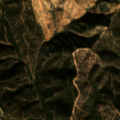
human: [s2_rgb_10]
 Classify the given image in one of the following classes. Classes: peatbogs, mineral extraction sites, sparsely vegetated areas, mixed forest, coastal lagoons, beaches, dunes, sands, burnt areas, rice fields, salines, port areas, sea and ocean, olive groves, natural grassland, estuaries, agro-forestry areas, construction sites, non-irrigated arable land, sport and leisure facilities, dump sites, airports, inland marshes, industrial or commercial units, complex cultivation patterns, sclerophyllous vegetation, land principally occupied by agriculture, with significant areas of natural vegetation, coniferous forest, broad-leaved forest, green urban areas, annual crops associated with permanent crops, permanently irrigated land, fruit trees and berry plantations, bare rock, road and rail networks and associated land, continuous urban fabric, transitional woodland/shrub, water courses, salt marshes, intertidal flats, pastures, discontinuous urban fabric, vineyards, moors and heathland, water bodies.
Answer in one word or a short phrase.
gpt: broad-leaved forest, transitional woodland/shrub